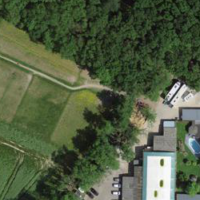
EUNIS habitat code: 52
Species observed at this site:
Euphorbia cyparissias